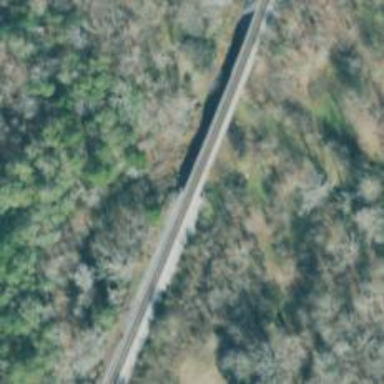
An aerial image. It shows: Bridge over railway line.